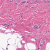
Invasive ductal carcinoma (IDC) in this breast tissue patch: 0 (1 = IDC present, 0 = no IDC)